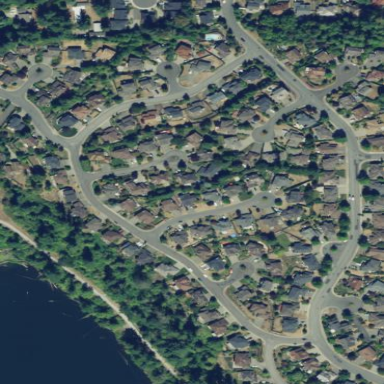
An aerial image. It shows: Residential neighbourhood.